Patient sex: F
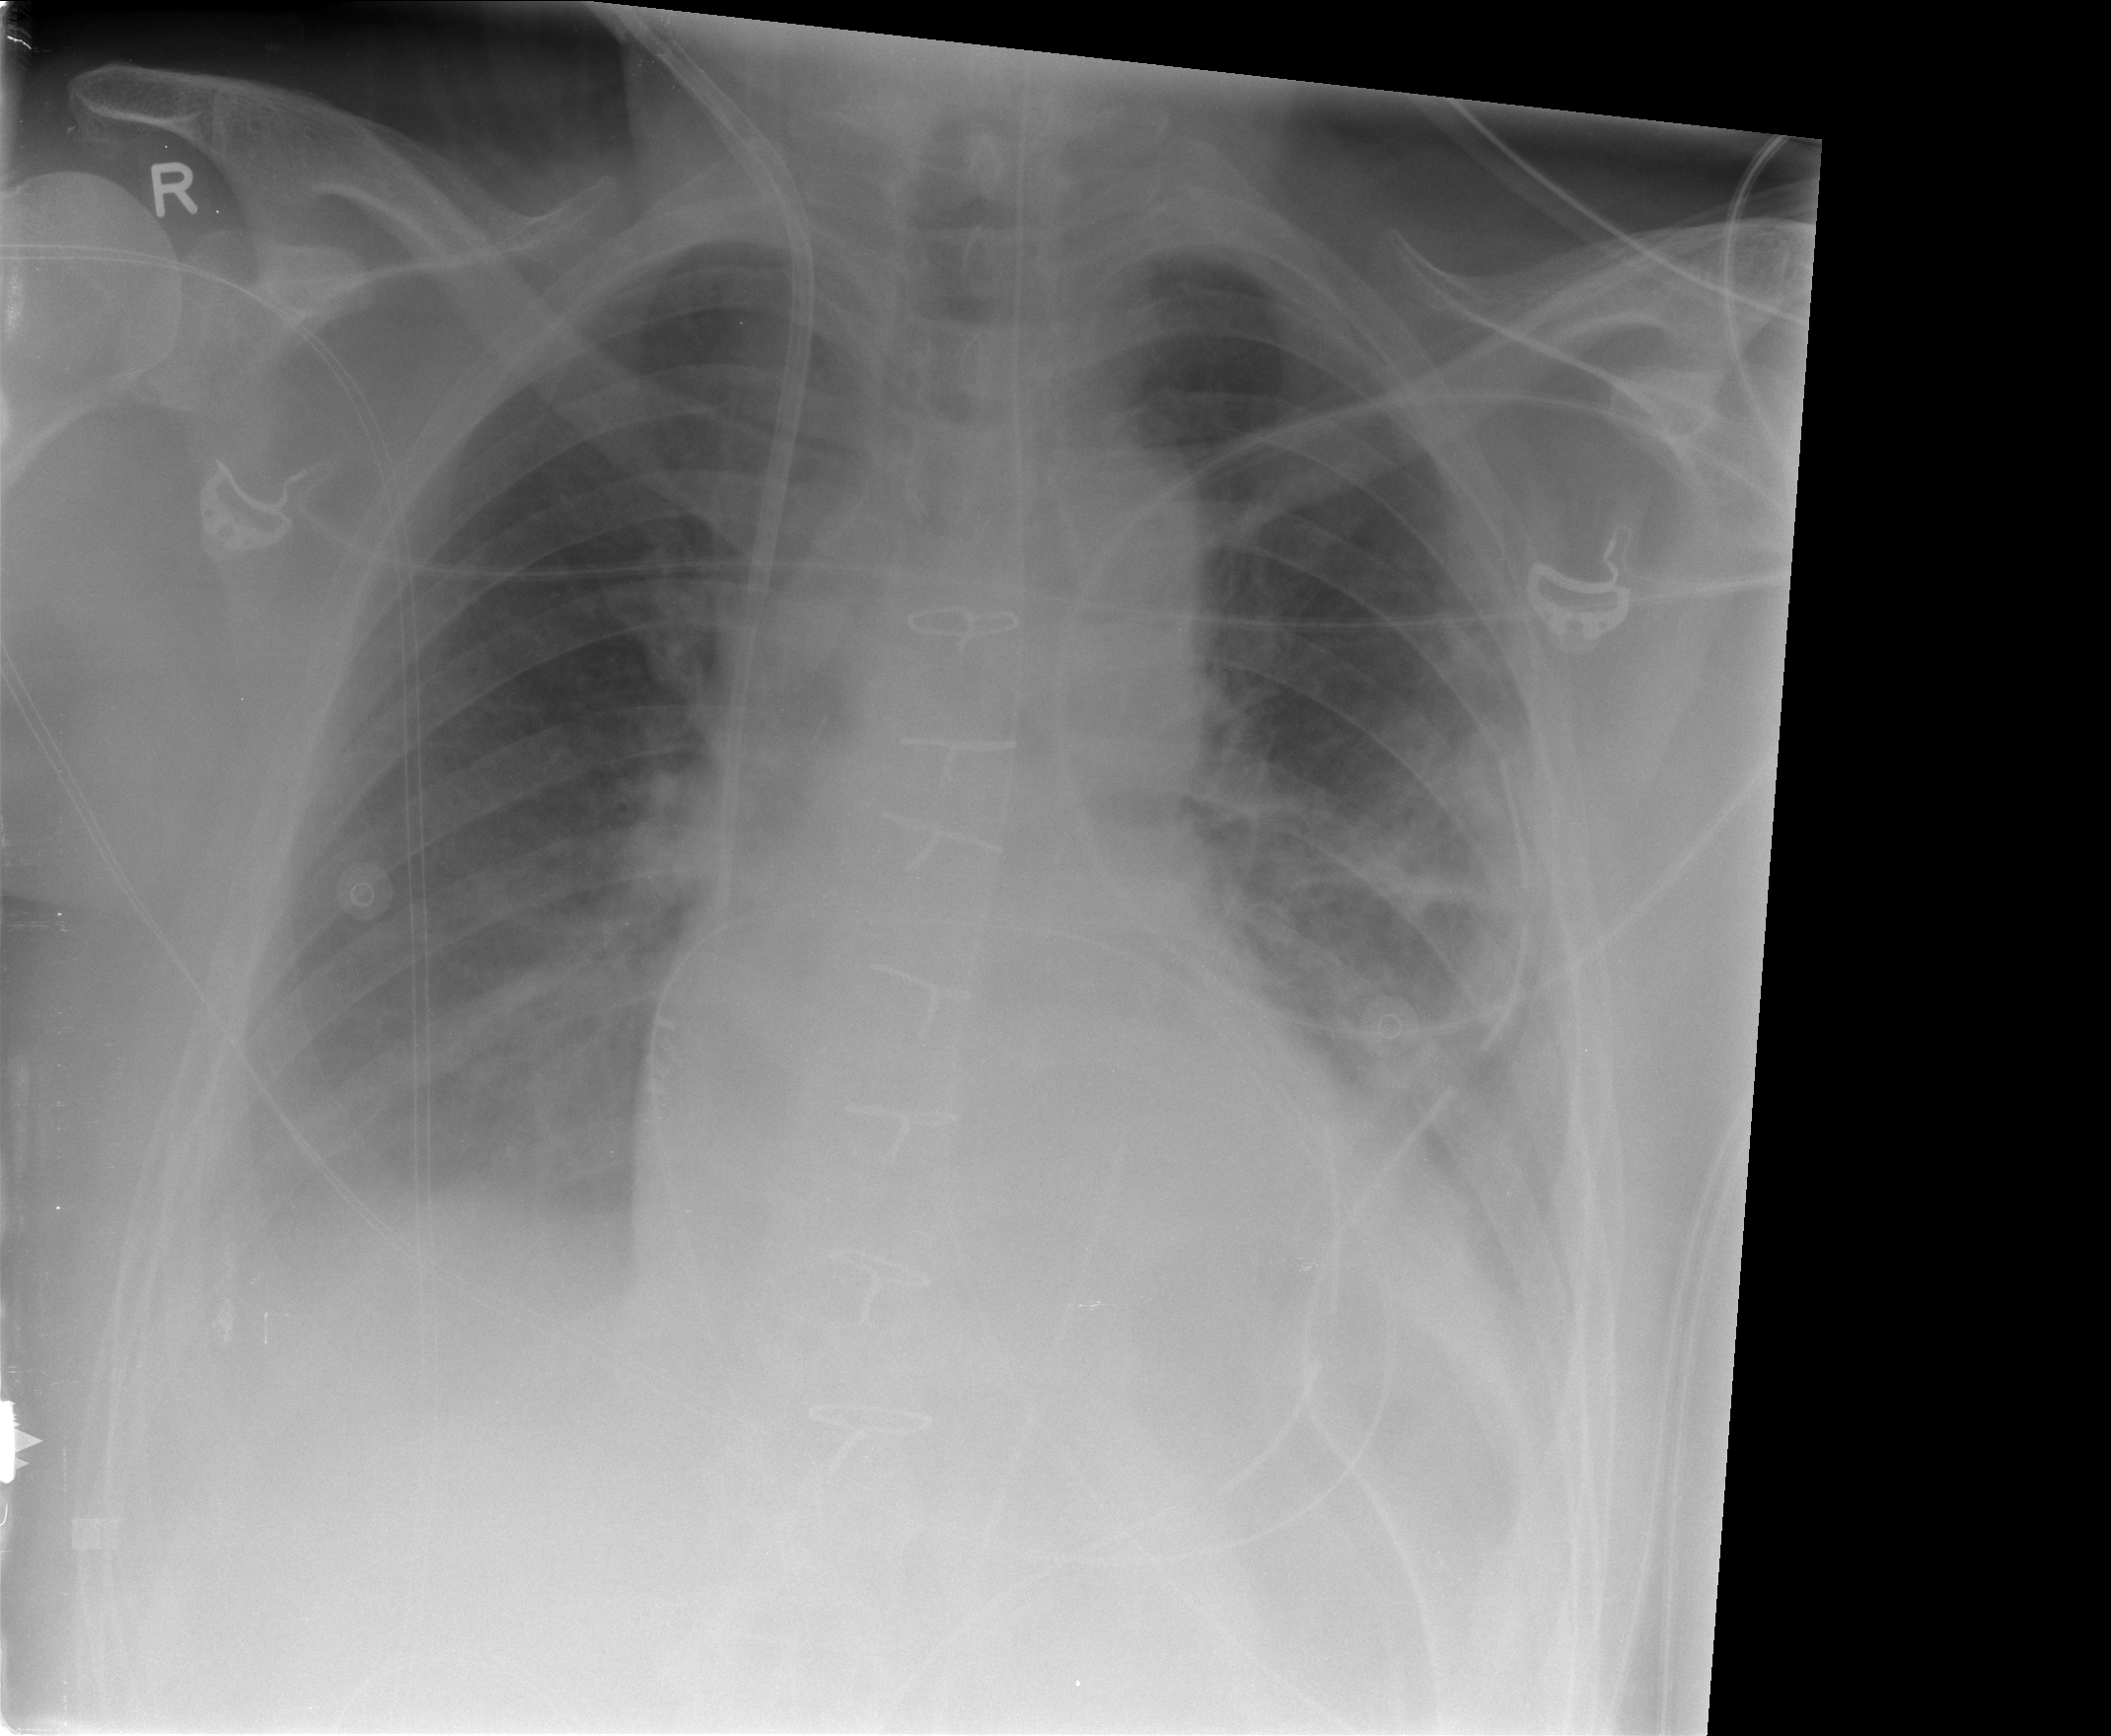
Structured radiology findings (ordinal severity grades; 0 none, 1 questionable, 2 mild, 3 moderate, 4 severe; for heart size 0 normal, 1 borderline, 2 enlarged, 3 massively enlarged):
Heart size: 1
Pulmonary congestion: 0
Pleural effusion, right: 2
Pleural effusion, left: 2
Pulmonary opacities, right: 0
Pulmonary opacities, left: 0
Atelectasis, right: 2
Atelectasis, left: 2